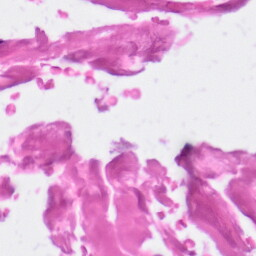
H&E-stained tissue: Skin